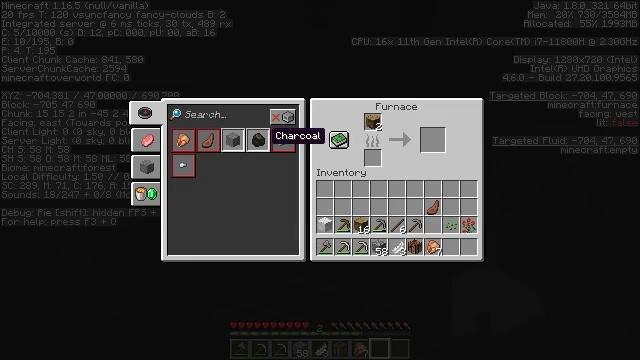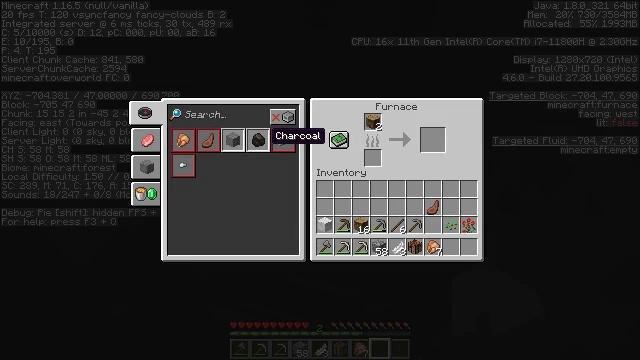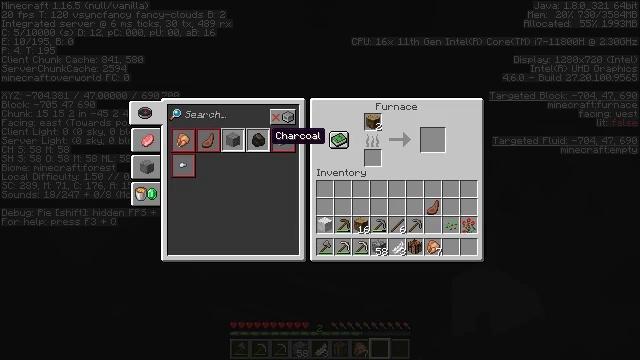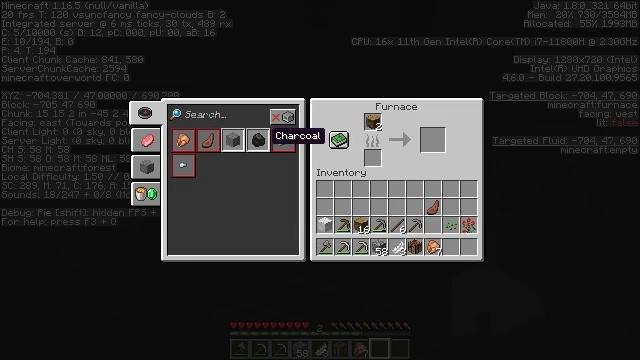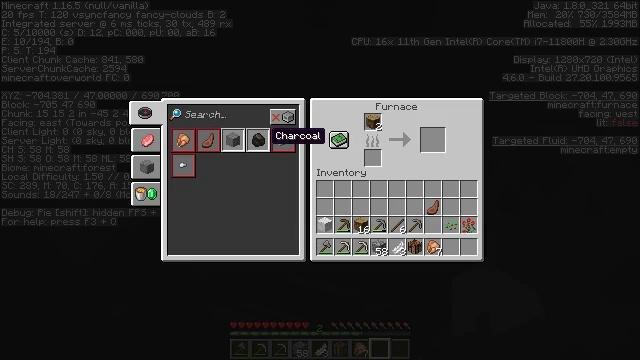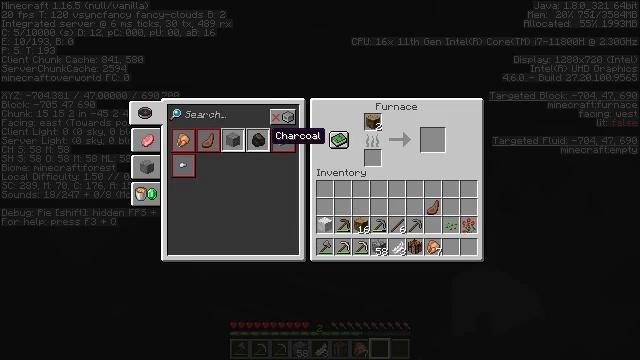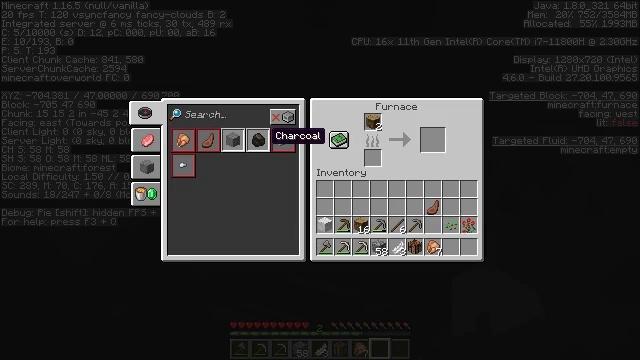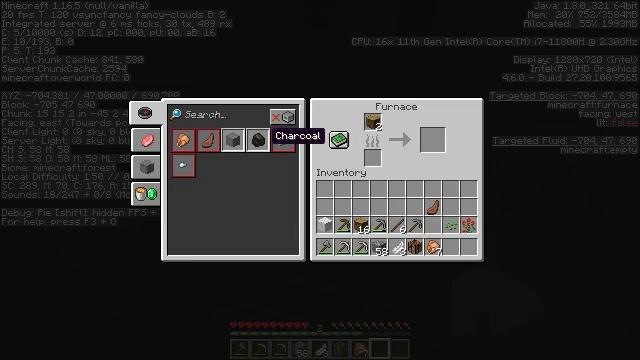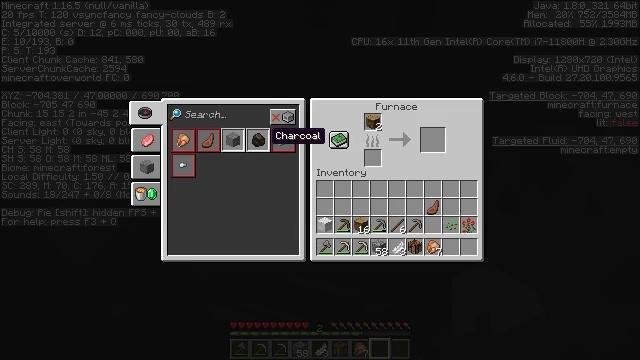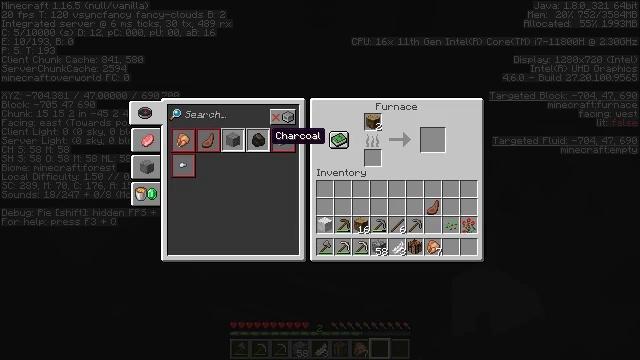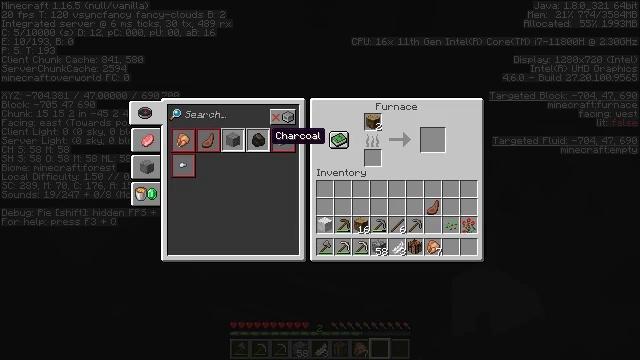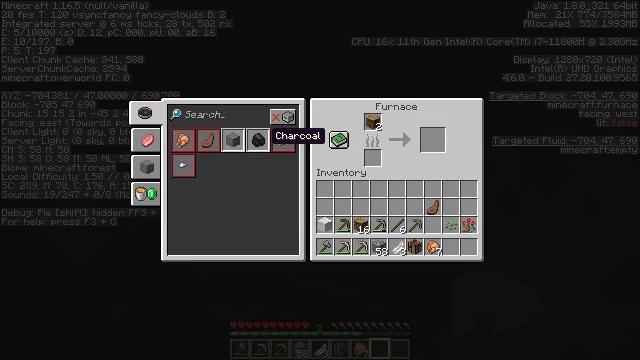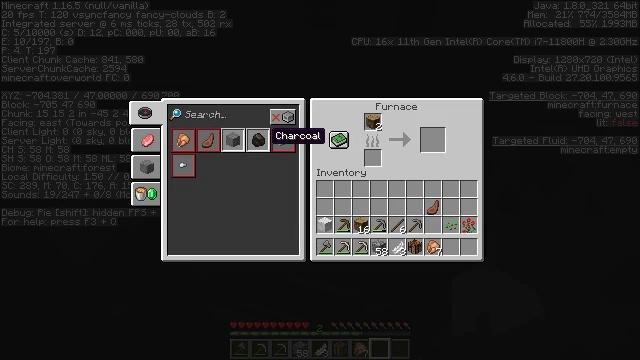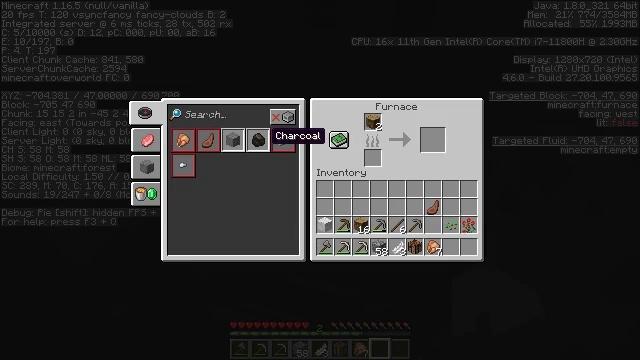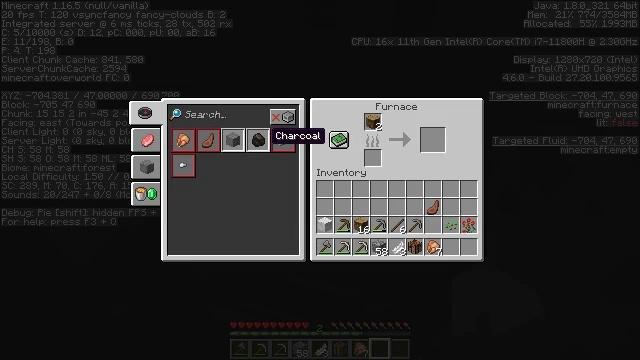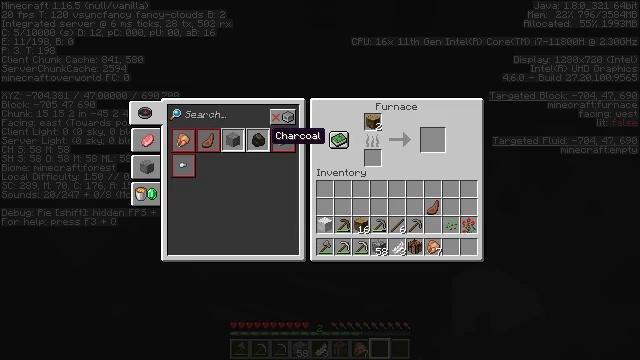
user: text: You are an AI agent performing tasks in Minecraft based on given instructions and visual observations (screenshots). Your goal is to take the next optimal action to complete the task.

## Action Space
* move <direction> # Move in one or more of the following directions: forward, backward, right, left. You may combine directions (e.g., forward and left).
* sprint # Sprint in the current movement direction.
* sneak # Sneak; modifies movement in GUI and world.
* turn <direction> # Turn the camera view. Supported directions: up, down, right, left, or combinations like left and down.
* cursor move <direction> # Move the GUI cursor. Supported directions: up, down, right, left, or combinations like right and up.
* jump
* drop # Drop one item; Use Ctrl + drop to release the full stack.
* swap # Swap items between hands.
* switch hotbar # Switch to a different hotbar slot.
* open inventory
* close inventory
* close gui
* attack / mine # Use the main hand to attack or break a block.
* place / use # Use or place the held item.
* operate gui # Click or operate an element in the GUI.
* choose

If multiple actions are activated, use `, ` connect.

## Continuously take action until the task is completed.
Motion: motion action
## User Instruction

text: Use the furnace to obtain charcoal.
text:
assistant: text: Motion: no_op
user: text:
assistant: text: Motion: no_op
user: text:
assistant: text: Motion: no_op
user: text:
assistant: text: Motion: no_op
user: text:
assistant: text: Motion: no_op
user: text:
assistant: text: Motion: no_op
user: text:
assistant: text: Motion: no_op
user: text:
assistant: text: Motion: no_op
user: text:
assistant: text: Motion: no_op
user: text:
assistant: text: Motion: operate gui
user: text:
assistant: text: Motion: operate gui
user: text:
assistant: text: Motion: no_op
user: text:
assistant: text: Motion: no_op
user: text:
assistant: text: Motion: operate gui
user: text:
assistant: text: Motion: operate gui
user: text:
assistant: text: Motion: no_op
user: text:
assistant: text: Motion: no_op
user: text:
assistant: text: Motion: cursor move right and down
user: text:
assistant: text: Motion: cursor move right and down
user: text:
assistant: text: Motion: cursor move right and down
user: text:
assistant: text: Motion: no_op
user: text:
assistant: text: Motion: no_op
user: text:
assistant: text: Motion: no_op
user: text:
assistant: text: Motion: no_op
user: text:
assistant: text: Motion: no_op
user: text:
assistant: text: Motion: no_op
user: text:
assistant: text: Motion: no_op
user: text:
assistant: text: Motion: no_op
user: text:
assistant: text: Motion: no_op
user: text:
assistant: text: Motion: no_op